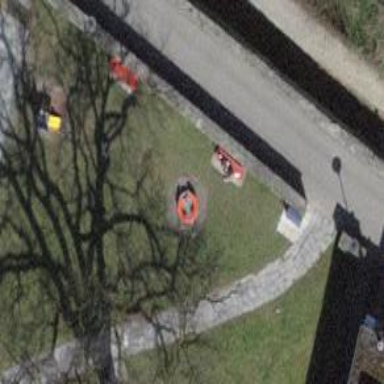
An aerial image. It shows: Red bench.